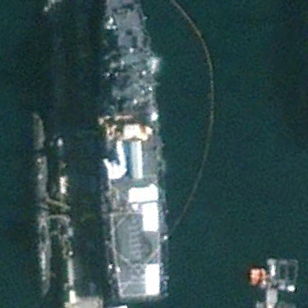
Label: combat